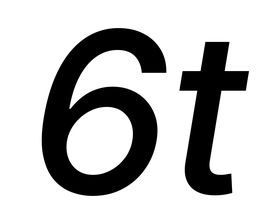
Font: Inter-Italic_Medium_Italic